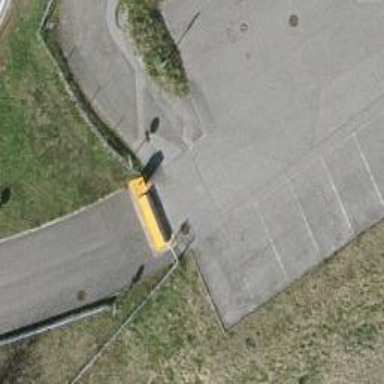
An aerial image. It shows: Gate.